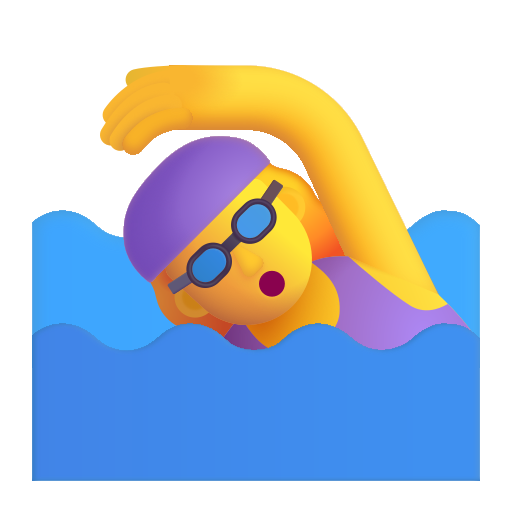
woman swimming color default